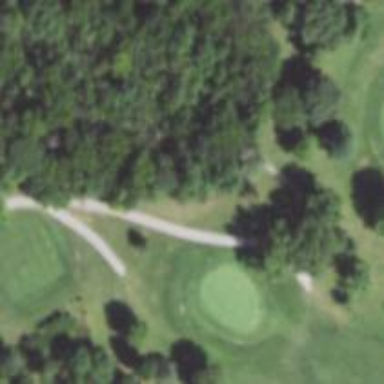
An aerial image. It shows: Service road designated as golf cart path.